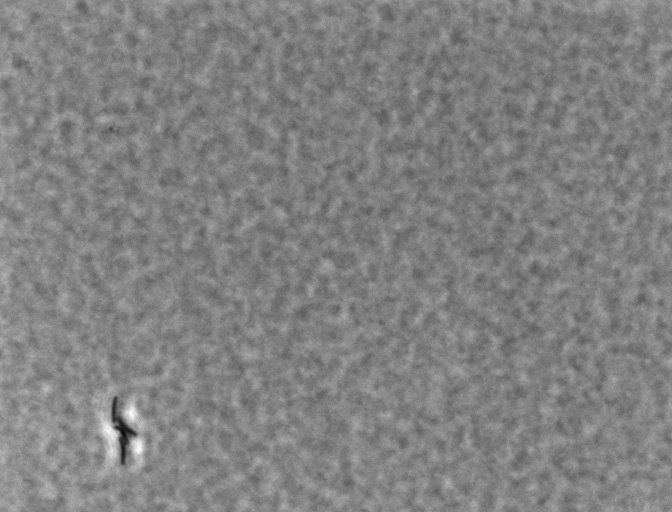
Phase contrast microscopy, 60x objective, 3 h incubation